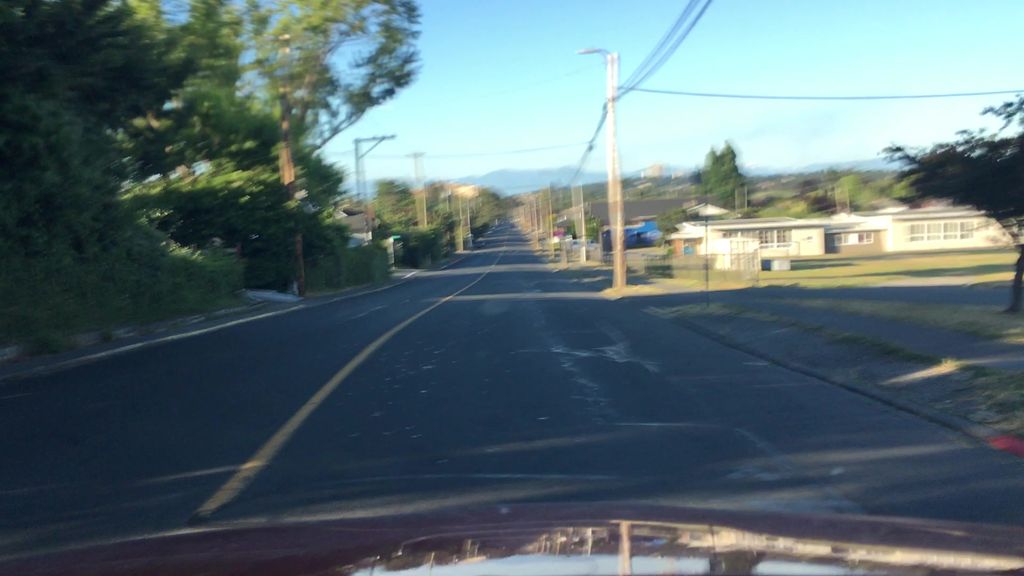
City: victoria